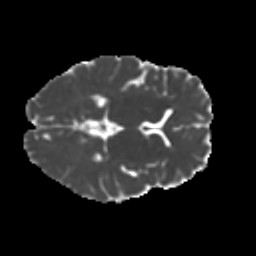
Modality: MD
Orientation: axial
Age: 22
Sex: female
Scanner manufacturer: ge
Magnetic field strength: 3 T
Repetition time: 7.8 s
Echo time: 0.0607 s